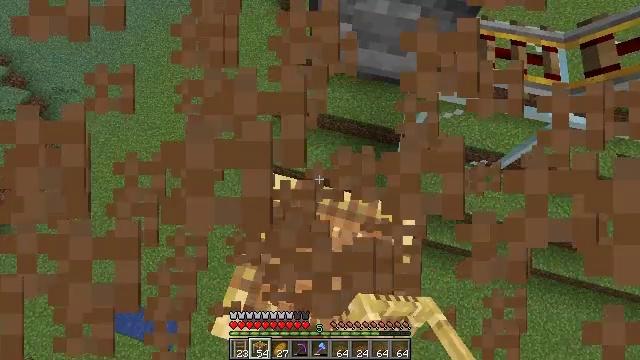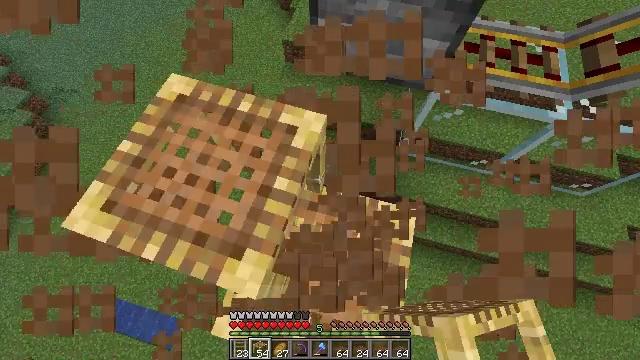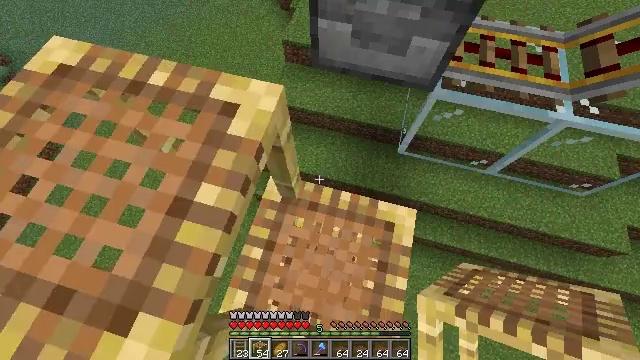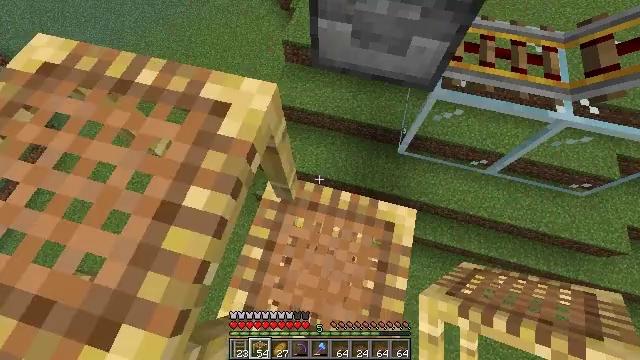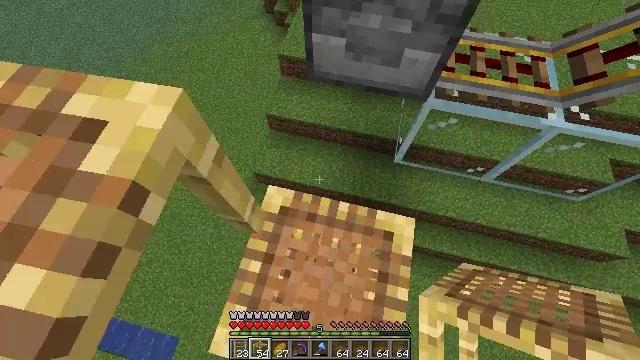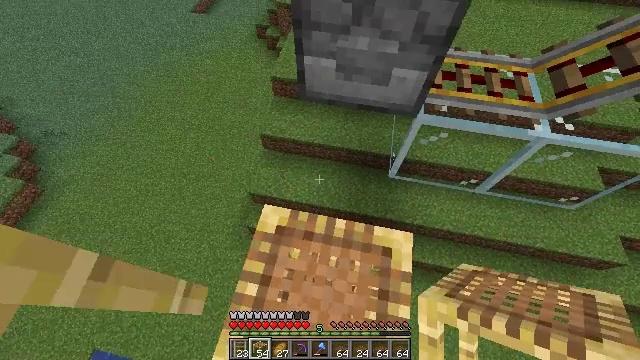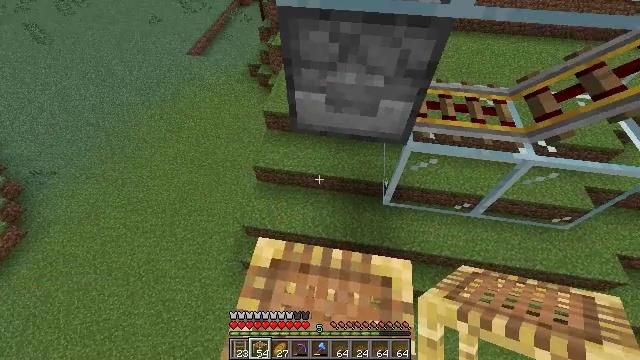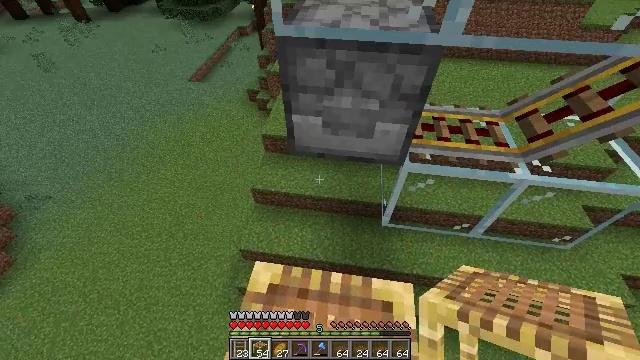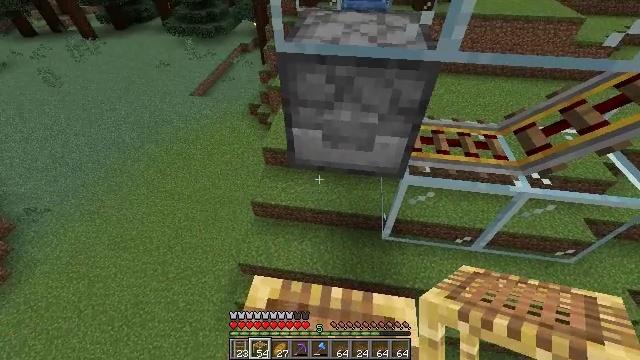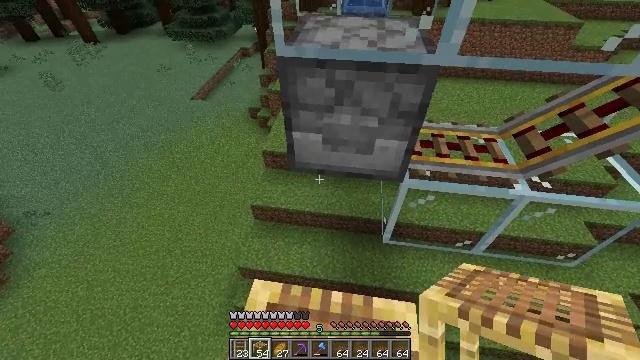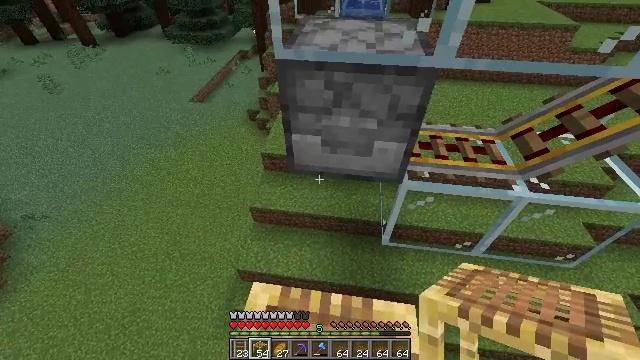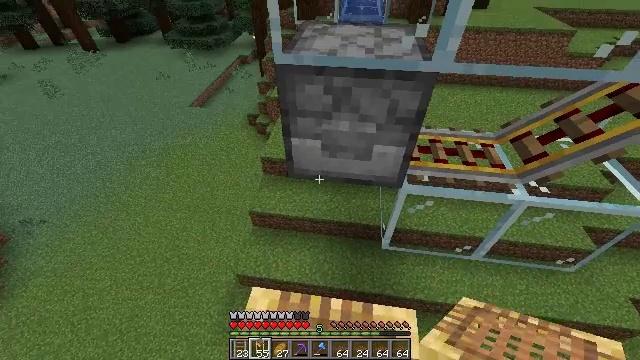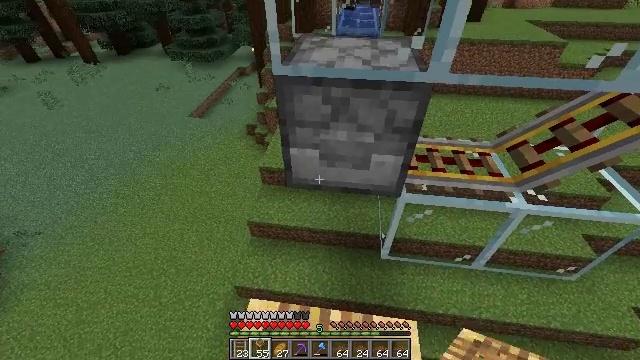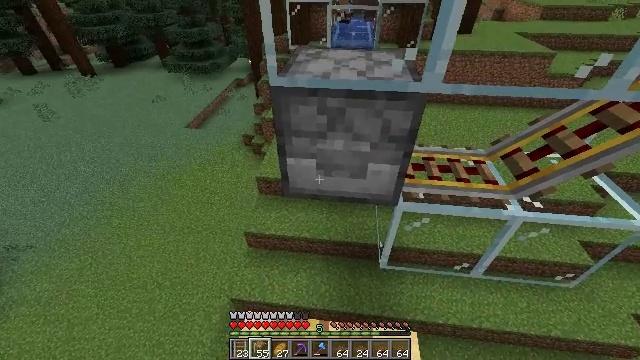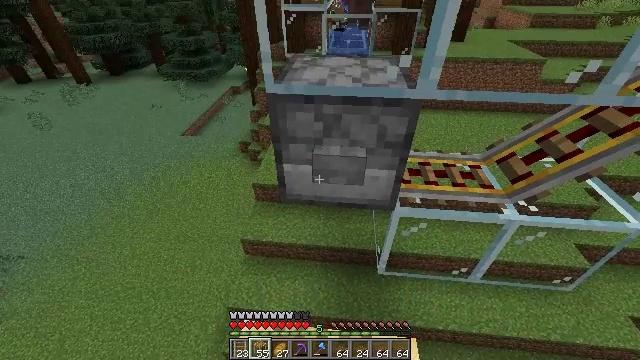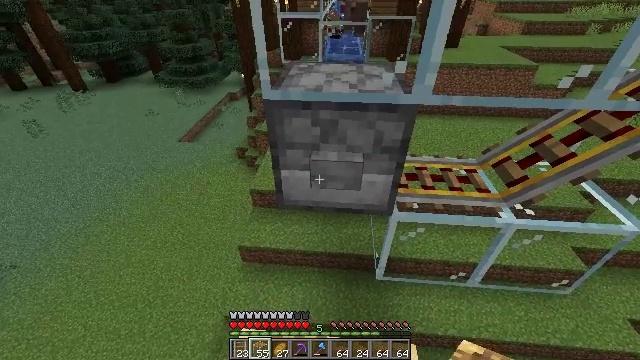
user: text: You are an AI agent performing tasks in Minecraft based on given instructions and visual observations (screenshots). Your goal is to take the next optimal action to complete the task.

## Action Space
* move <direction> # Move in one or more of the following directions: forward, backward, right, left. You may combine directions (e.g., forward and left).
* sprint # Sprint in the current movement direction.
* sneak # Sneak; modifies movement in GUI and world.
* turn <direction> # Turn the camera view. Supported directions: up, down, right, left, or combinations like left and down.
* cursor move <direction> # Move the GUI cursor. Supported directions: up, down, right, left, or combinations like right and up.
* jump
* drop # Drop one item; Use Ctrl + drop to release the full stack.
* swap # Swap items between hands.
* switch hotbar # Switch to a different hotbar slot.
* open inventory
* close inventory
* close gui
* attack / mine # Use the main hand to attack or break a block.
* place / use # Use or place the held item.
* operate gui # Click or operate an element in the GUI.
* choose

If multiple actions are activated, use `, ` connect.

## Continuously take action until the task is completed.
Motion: motion action
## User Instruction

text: Collect rails for building a railway.
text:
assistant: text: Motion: no_op
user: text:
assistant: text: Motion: no_op
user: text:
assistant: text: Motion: no_op
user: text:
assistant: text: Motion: turn right and up
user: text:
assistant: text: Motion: turn right and up
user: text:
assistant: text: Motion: turn right and up
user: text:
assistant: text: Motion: turn up
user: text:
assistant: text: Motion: turn up
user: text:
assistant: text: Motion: no_op
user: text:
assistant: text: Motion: no_op
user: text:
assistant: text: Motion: no_op
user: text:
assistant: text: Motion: turn up
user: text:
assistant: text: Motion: turn up
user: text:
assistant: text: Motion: turn up
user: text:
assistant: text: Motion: turn up
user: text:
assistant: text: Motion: no_op
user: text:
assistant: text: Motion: no_op
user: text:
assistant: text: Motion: no_op
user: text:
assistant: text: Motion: turn right
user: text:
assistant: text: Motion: turn right
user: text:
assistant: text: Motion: no_op
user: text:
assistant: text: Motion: no_op
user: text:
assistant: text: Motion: no_op
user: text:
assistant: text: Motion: no_op
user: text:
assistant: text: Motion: no_op
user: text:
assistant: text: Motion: no_op
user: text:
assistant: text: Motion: no_op
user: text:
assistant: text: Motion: attack / mine
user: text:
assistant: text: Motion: attack / mine
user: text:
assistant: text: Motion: no_op